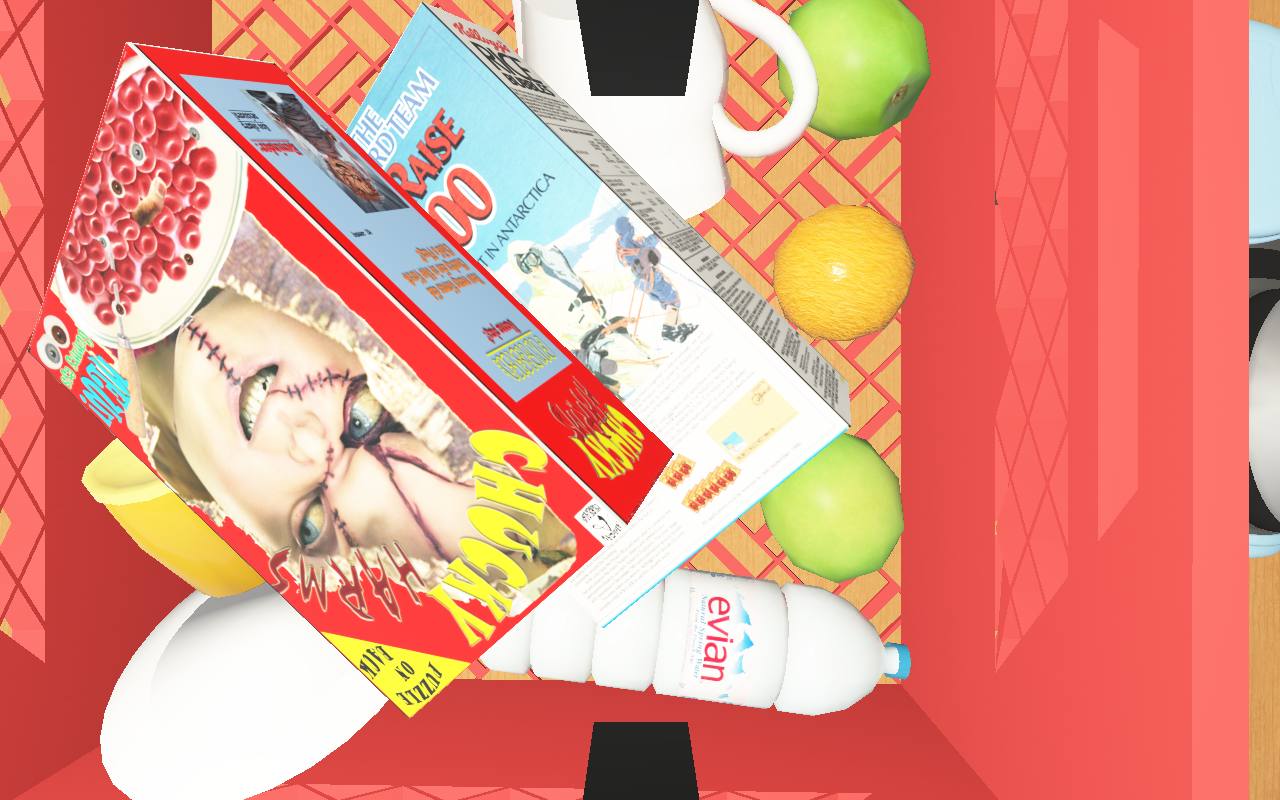
Objects in the scene:
carafe
water bottle
apple
orange
plate
jam jar
cereal box
cereal box
biscuit box